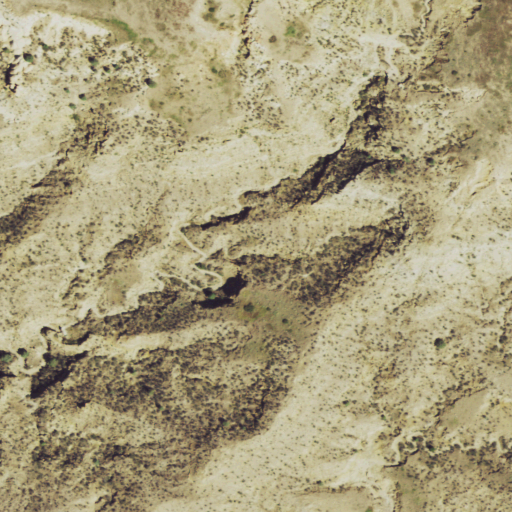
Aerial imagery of cliff(s) in Colorado named Corral Bluffs containing shrub, grassland, and evergreen forest